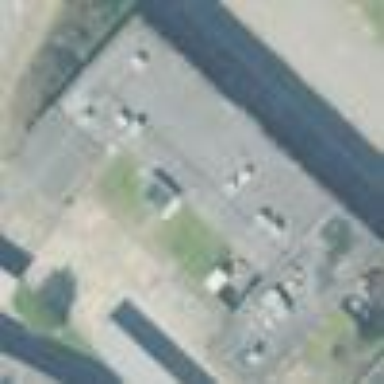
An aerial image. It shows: Office building.